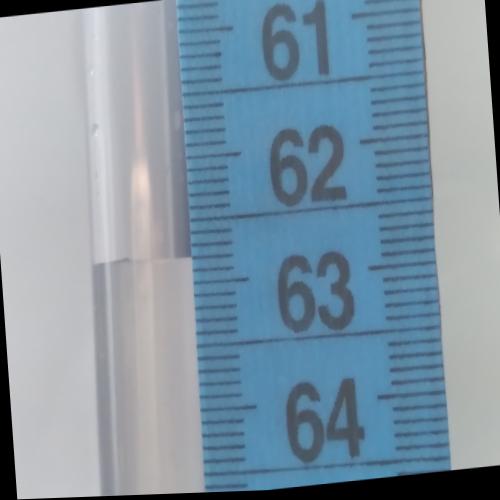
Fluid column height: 62.8 cm